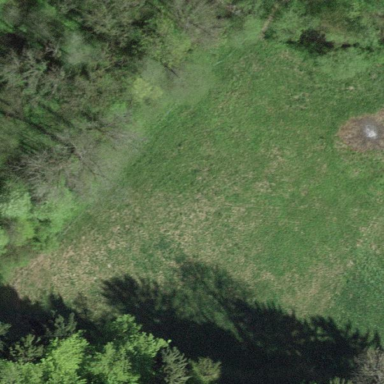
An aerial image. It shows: Beautiful meadow.